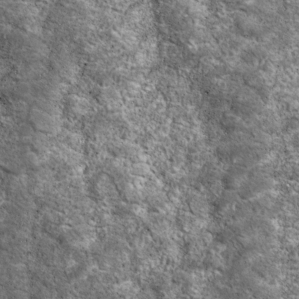
Label: non_frost